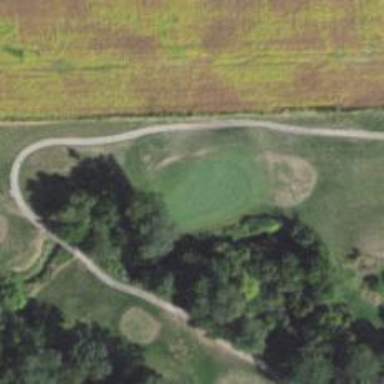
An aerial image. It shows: Golf hole.